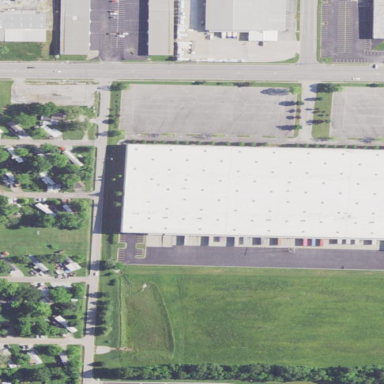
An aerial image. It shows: Warehouse.